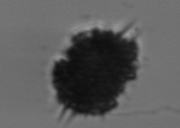
Label: Dictyocha